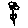
Label: flower